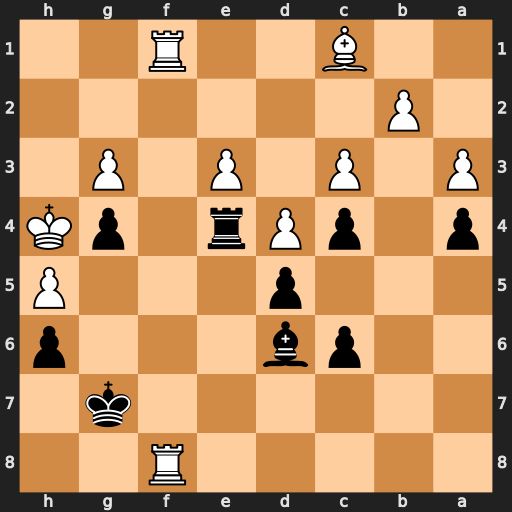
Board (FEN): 5R2/6k1/2pb3p/3p3P/p1pPr1pK/P1P1P1P1/1P6/2B2R2
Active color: b
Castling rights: -
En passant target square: -
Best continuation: Be7+ R1f6 Bxf6+ Rxf6 Kxf6